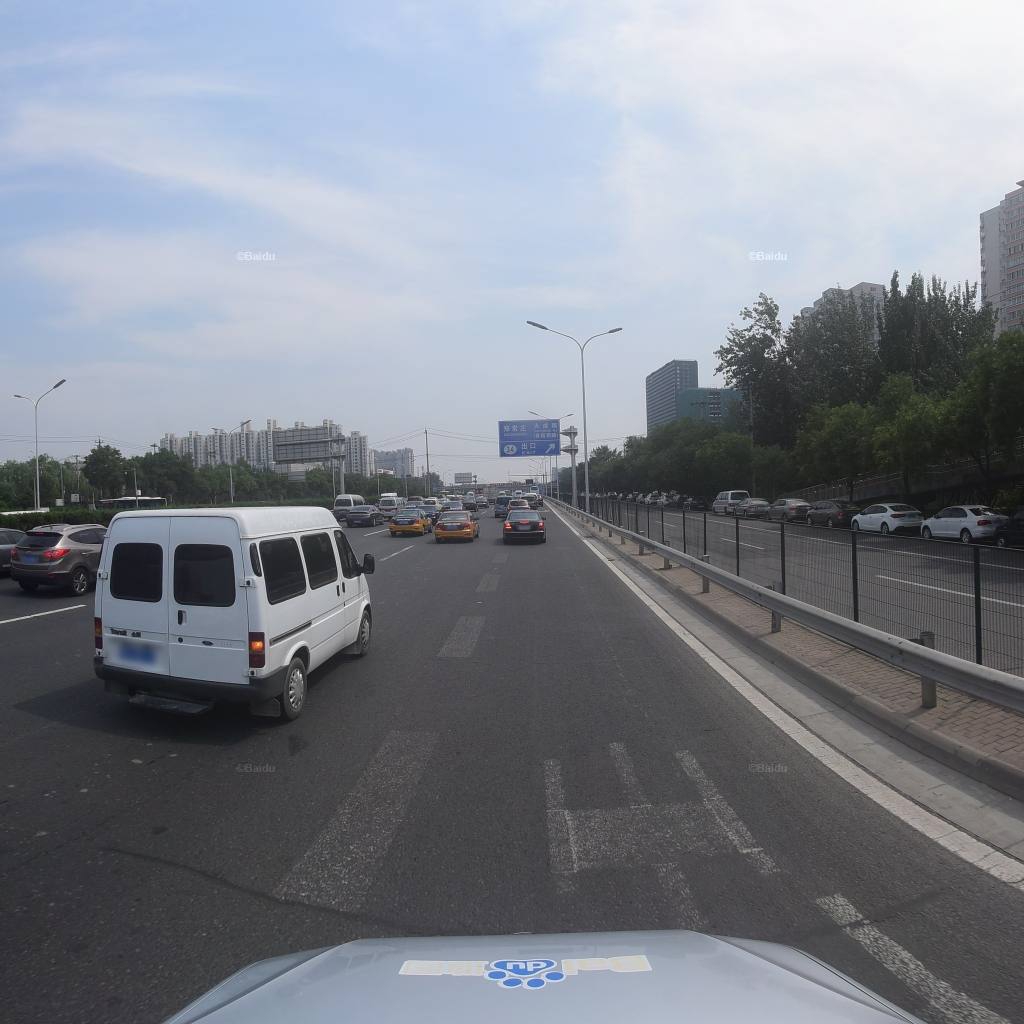
Region: Fengtai
Road damage annotations: longitudinal patch, transverse patch, transverse patch, transverse patch